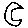
Label: moon